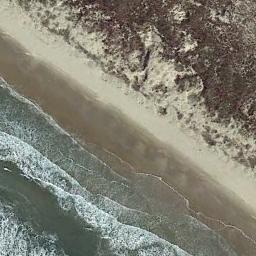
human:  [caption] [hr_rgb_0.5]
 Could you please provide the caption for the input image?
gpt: Sea water flocks to yellow sandy beach and dark brown vegetation .

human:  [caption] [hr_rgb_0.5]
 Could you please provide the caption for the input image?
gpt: The light blue seawater washes the beach with sparse green plants .

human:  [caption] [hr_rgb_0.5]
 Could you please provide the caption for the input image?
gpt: There is little vegetation on the beach .

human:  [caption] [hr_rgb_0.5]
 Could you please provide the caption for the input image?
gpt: The type of beach is rocky coast and the sand on the beach is white .

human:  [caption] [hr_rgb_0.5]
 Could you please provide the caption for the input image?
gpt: The grass is beside the beach .